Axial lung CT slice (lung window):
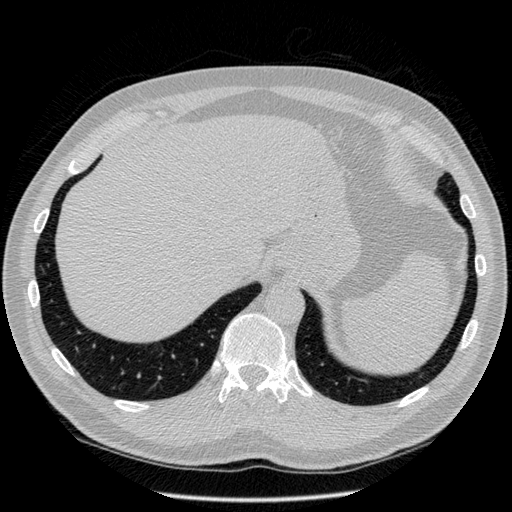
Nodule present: no